This time-frequency spectrogram was computed from a bearing vibration snapshot; brighter regions carry more energy. Classify the bearing condition as one of: normal, inner_race, outer_race, ball.
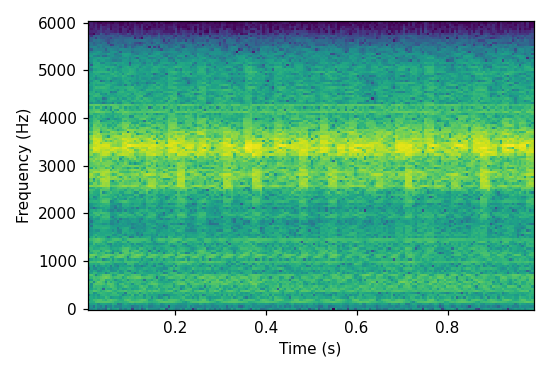
Answer: outer_race